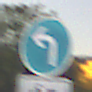
Verkehrszeichen: VorgeschriebeneFahrtrichtungLinks
Zusatzzeichen unten: EinspurigeFahrzeugeFrei2
Umgebung: Outdoor, Nature
Tageszeit: Night
Wetter: Clear
Licht: Natural
Jahreszeit: NotSpecified
Kontrast: HighContrast